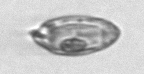
Label: Katodinium_or_Torodinium